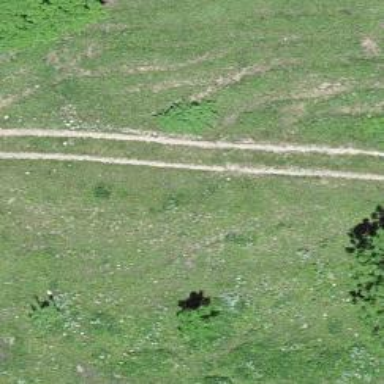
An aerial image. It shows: Agricultural track of grade4.